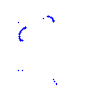
Particle: proton